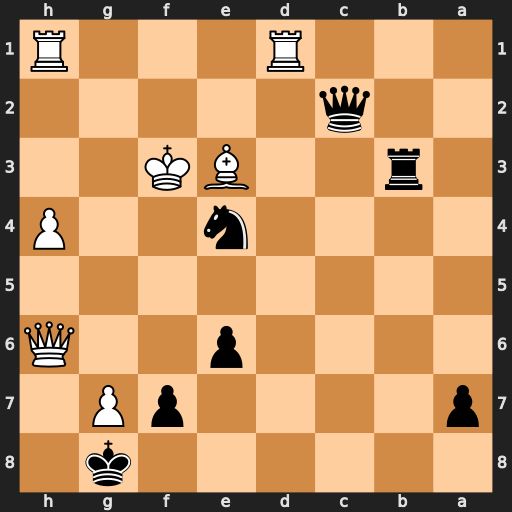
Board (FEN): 6k1/p4pP1/4p2Q/8/4n2P/1r2BK2/2q5/3R3R
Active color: b
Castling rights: -
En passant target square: -
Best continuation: Qf2+ Kxe4 Qf5+ Kd4 Qd5#